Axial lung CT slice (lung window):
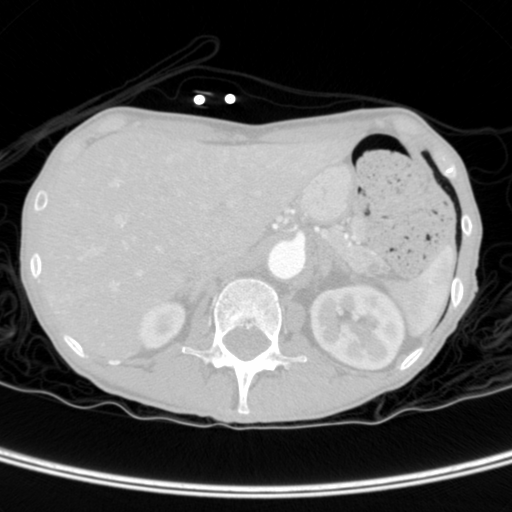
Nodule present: no